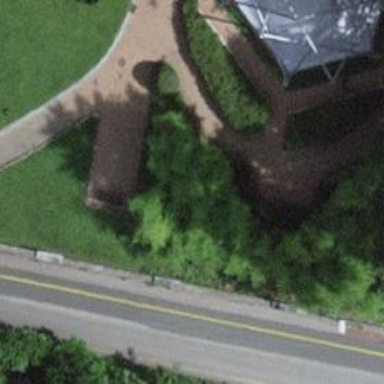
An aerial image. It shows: Bench.